Question: What is the battery percentage?
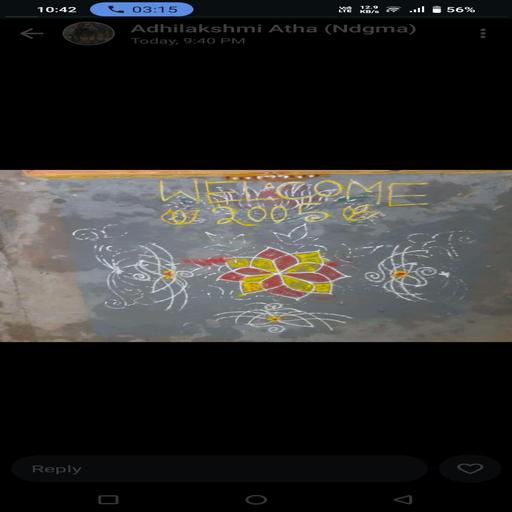
Answer: 0.56